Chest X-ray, PA view. Patient: 35 years old, sex F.
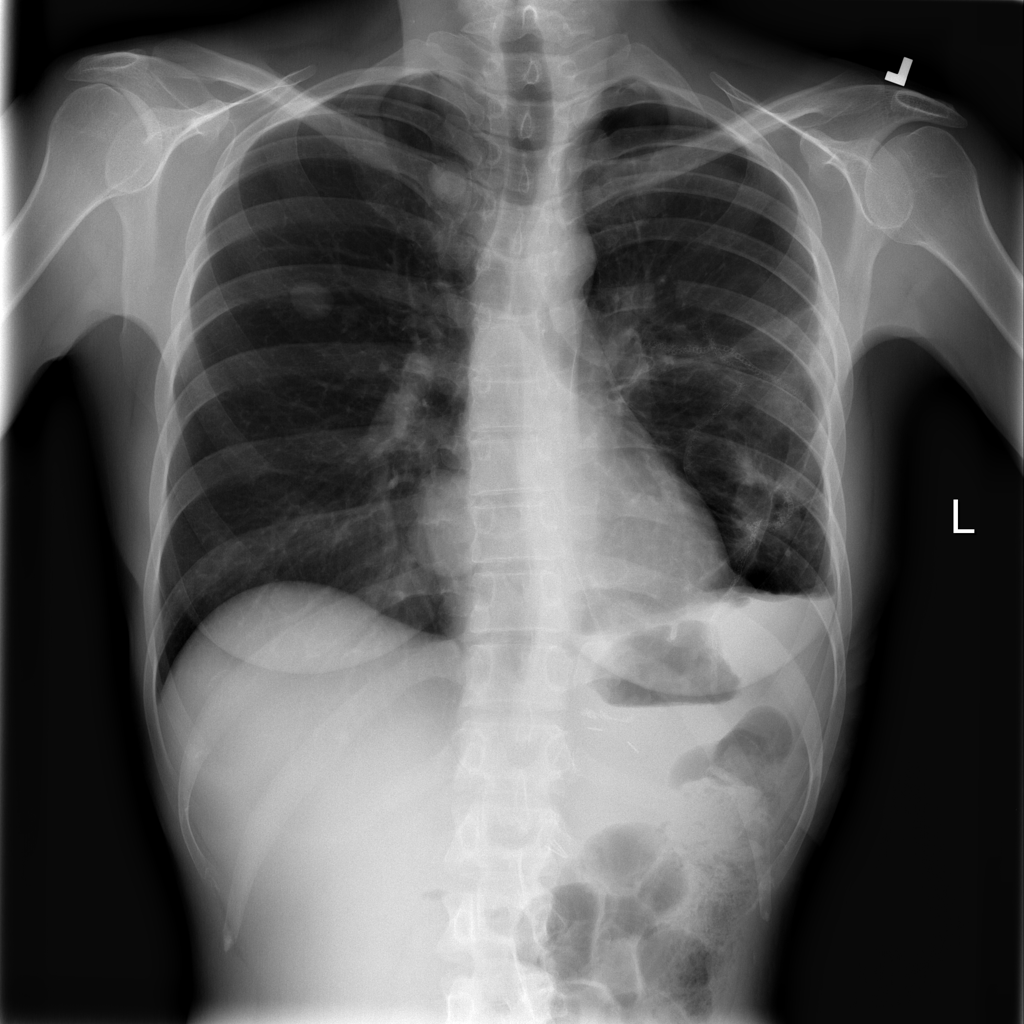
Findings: No Finding